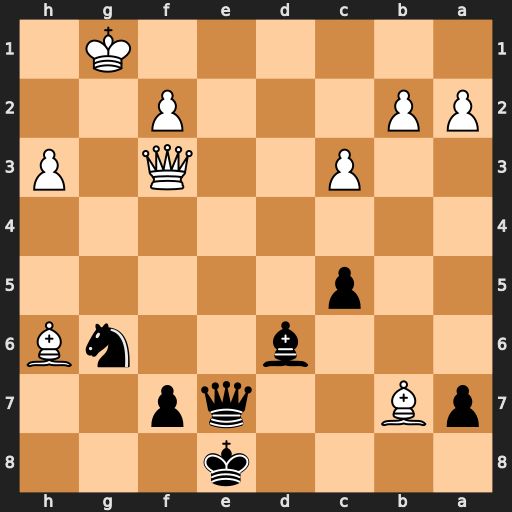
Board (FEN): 4k3/pB2qp2/3b2nB/2p5/8/2P2Q1P/PP3P2/6K1
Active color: b
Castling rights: -
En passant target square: -
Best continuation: Qe1+ Kg2 Nh4#